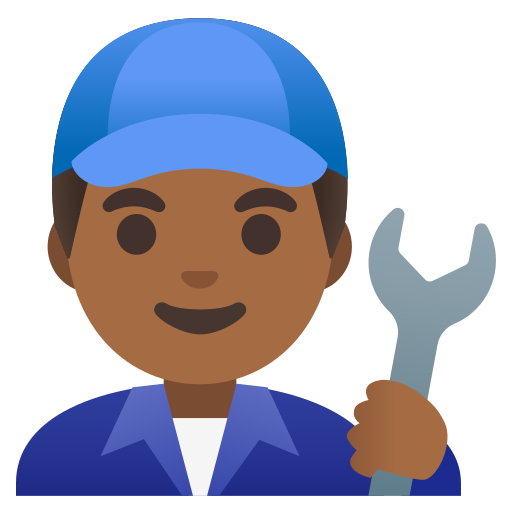
Emoji: 👨🏾‍🔧